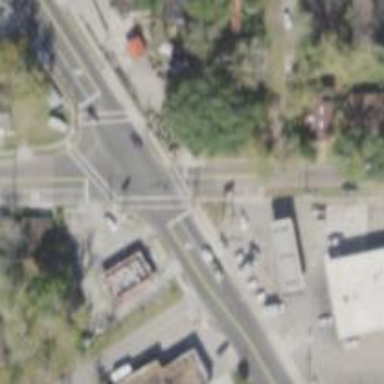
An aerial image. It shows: Marked road crossing.